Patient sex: M
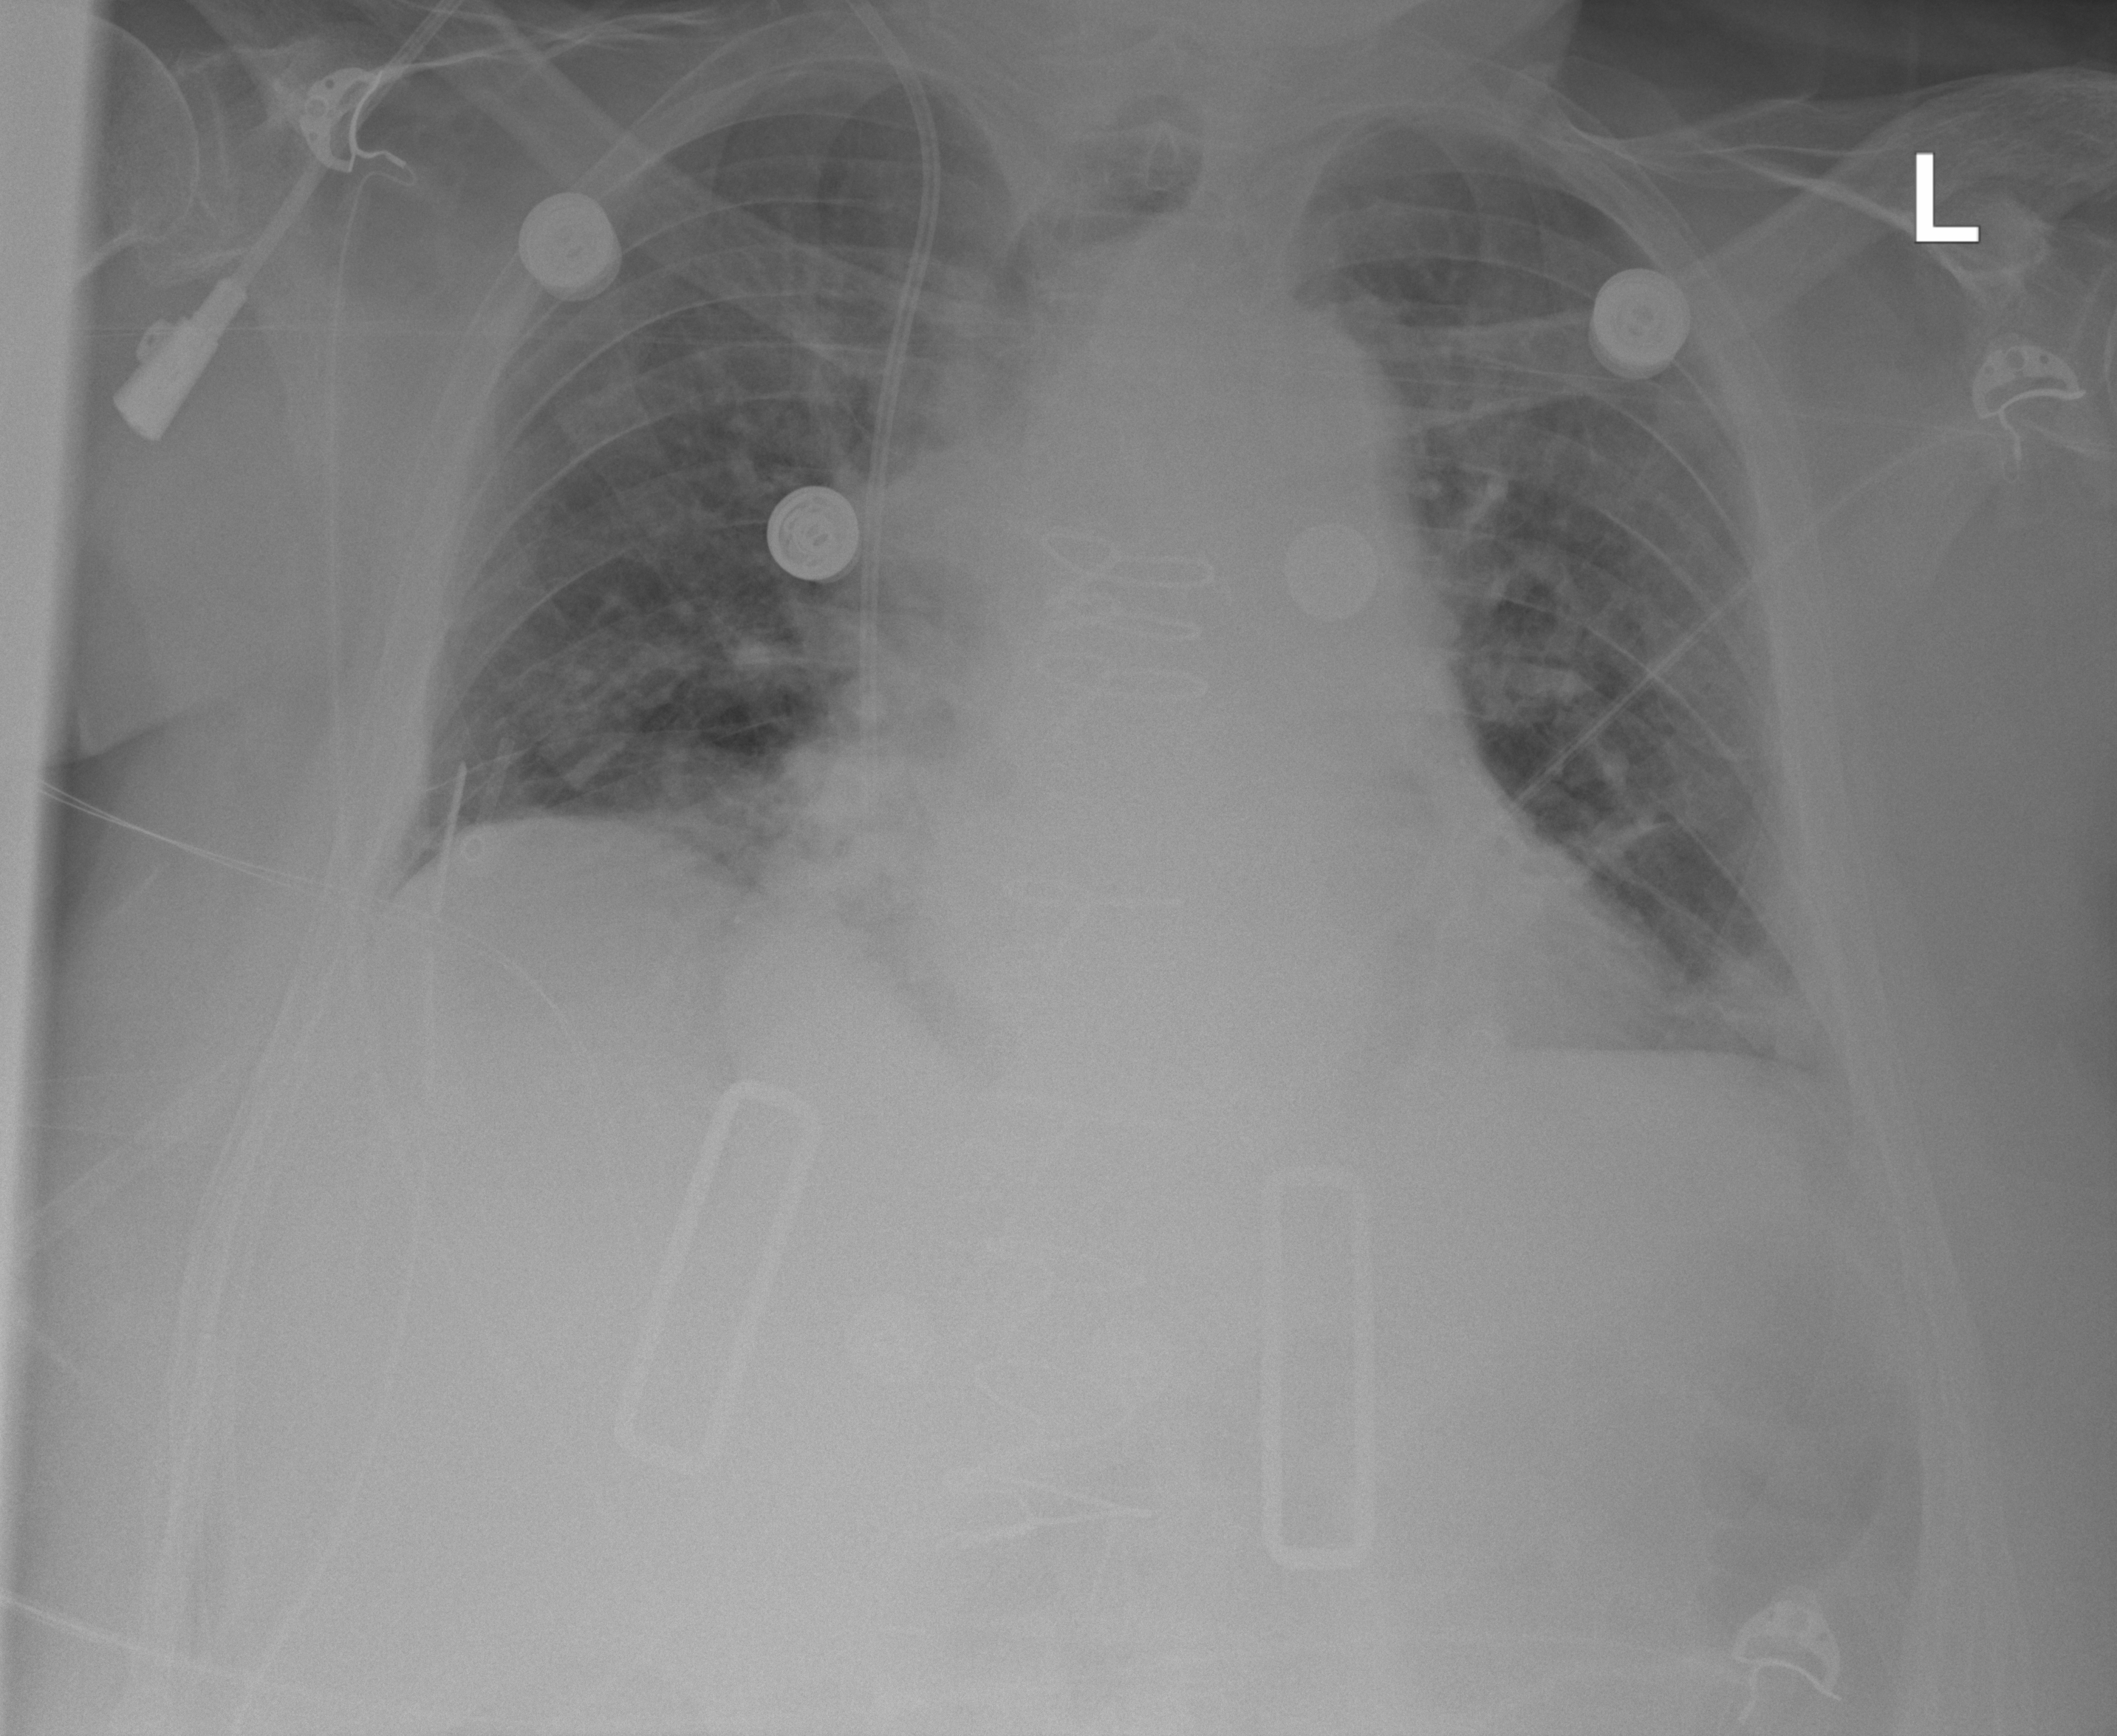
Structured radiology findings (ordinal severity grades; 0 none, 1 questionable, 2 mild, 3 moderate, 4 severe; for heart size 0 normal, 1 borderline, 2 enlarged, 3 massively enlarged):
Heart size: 2
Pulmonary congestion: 2
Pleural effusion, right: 2
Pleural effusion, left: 2
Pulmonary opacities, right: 2
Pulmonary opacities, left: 0
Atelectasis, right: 2
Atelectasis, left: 2